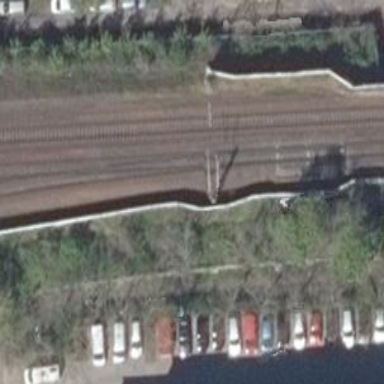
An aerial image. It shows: Railway switch with the turnout side on the left.